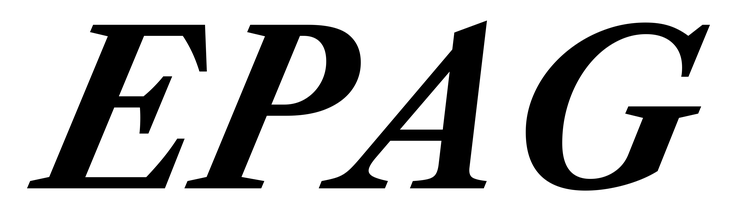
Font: LibreCaslonText-Italic_Bold_Italic